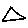
Label: triangle